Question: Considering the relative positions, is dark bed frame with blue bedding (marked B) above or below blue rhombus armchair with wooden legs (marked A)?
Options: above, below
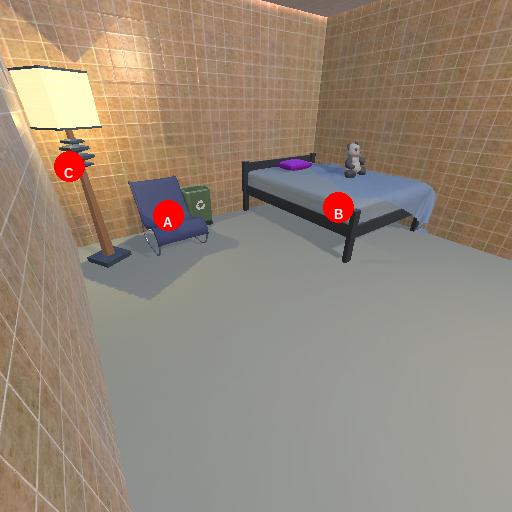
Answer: above